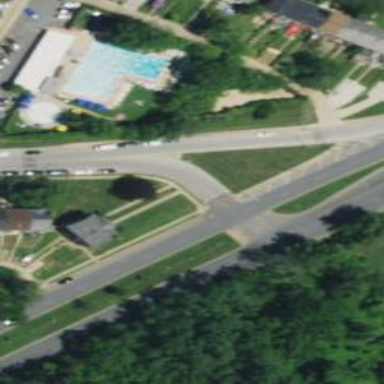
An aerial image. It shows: Stop road.